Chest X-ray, PA view. Patient: 52 years old, sex F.
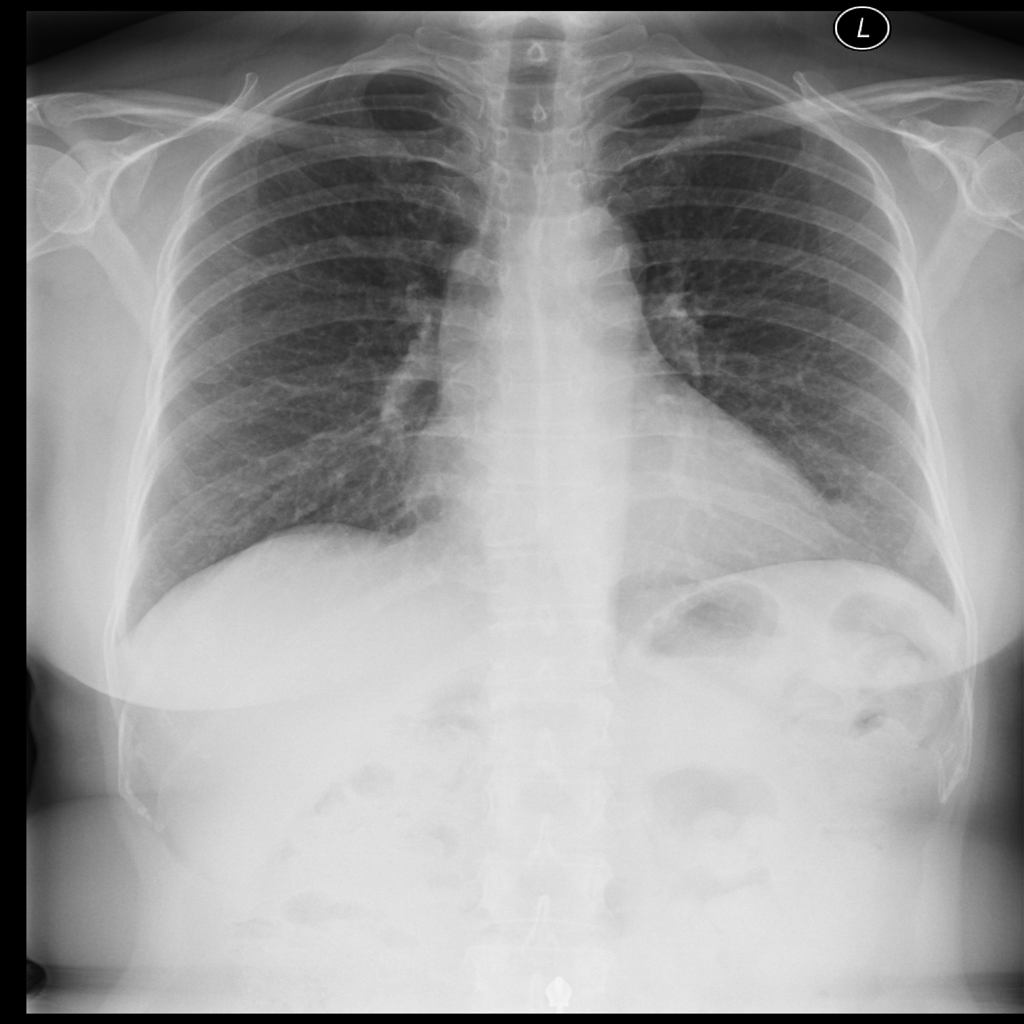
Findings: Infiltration